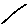
Label: line